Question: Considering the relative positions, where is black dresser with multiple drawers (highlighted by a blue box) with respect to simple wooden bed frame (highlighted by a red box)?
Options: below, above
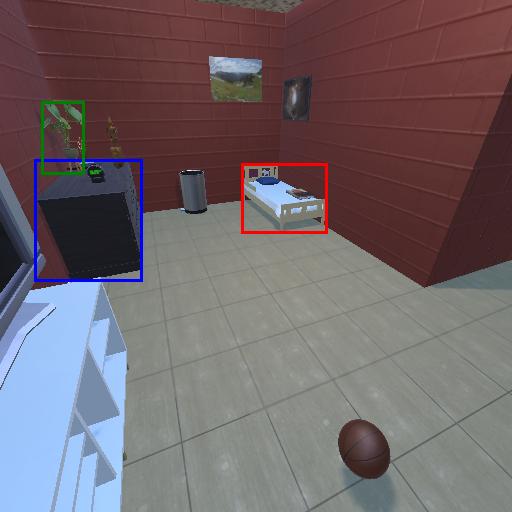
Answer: below